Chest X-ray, AP view. Patient: 82 years old, sex M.
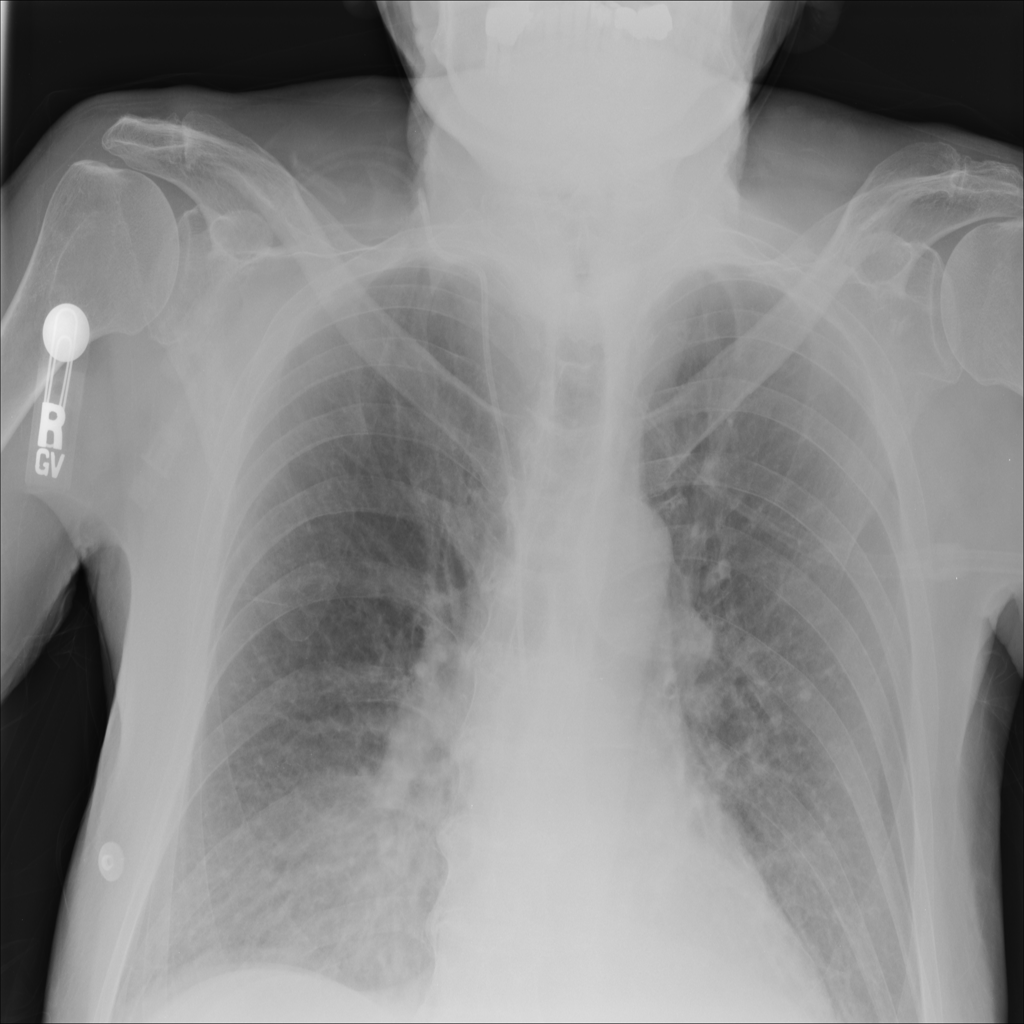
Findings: Effusion